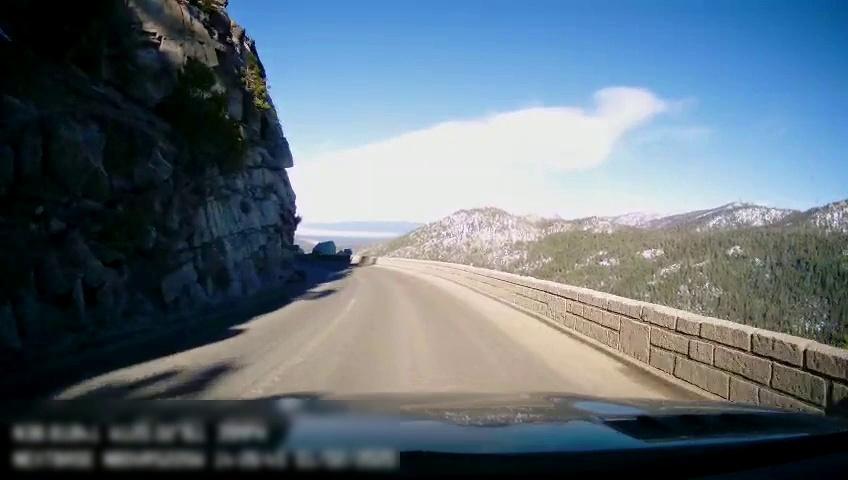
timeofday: Day
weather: Snowy
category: Drivable Space